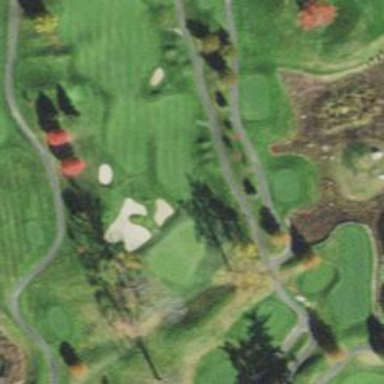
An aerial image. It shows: Golf hole.